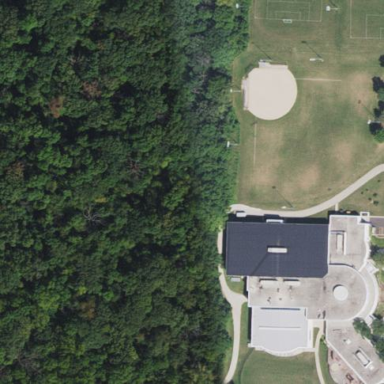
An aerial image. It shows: Public building serving as community center and sports center for athletics.